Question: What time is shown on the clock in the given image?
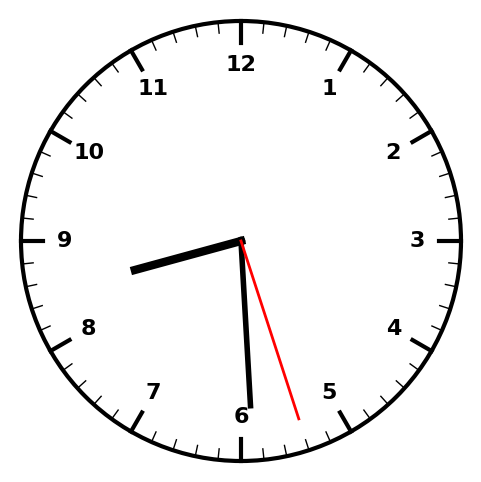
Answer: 08:29:27